【题型】解答题　【知识点】平面几何　【难度】easy
将两个等边三角形(每个内角都等于 $60^\circ$)如图 1 叠放在一起, 现将 $\triangle CDE$ 绕点 $C$ 顺时针旋转, 旋转角为 $\alpha$(旋转角 $0^\circ < \alpha < 360^\circ$), 请探究下列问题：

(1) 如图 2, 当旋转角满足 $0^\circ < \alpha < 60^\circ$ 时, 请写出 $\angle BCD$ 与 $\angle ACE$ 的关系, 并说明理由；

(2) 如图 3, 当旋转角满足 $60^\circ < \alpha < 120^\circ$ 时, 请写出 $\angle BCE$ 与 $\angle ACD$ 的关系, 并说明理由；

(3) 当 $DE // BC$ 时请直接写出旋转角的度数。
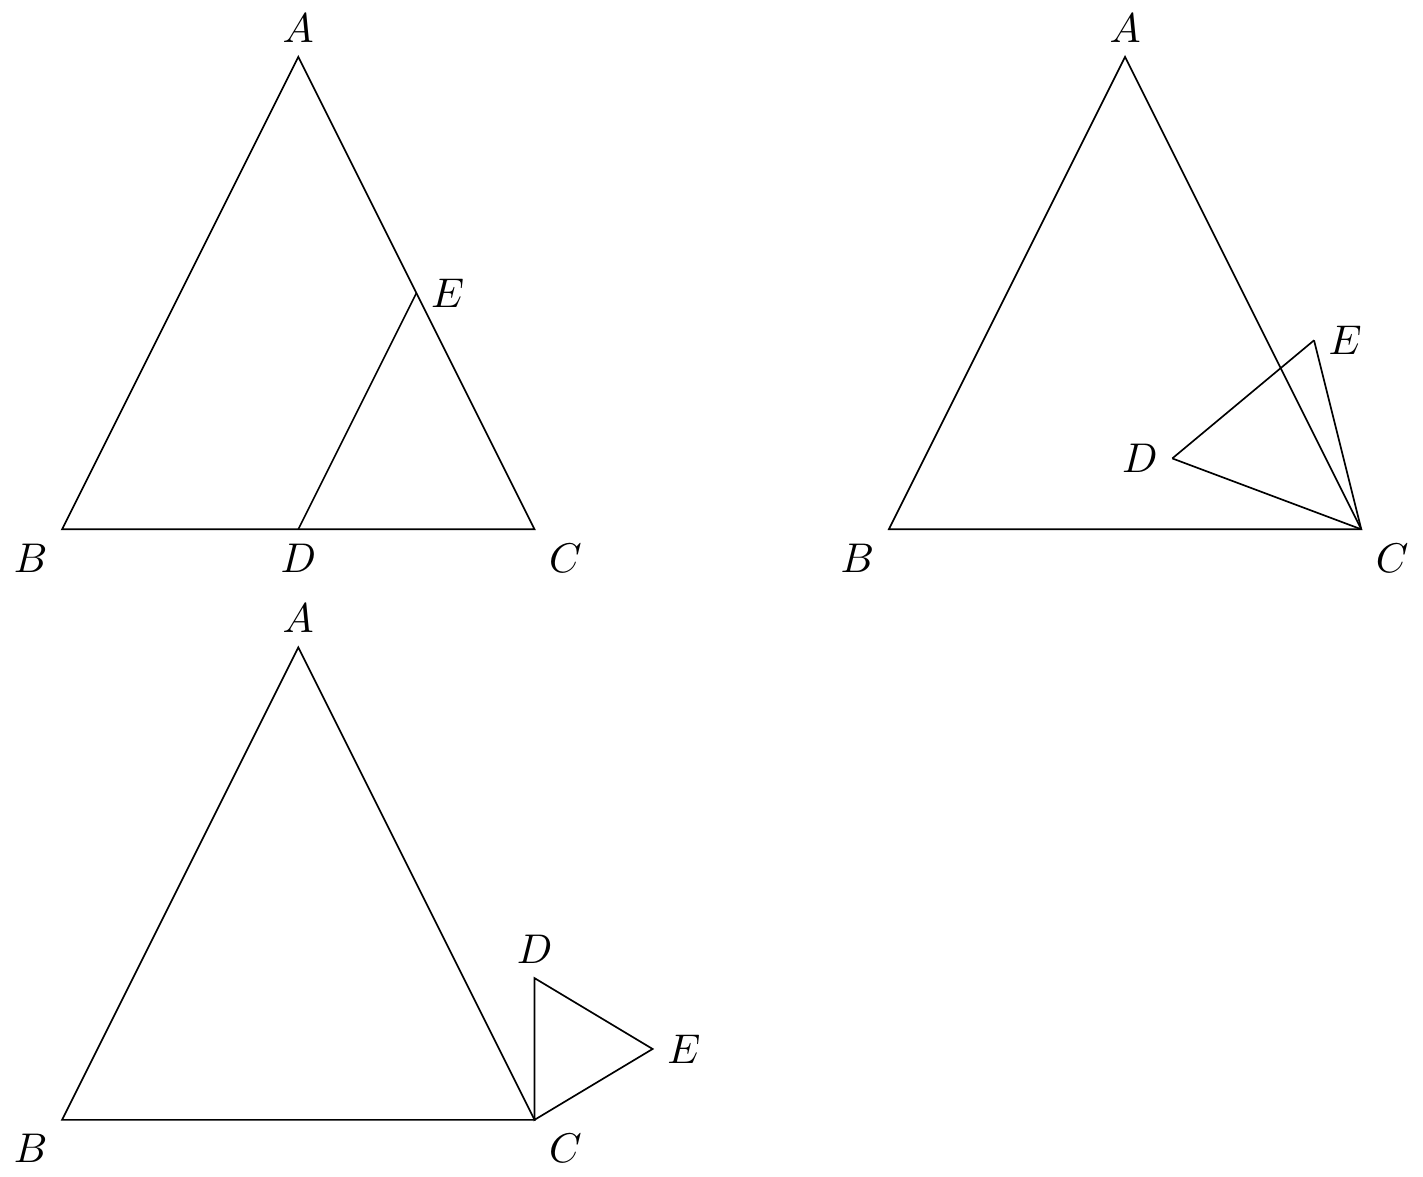
【解答】
解：(1) $\angle BCD = \angle ACE$, 理由如下：

$\because \angle BCD + \angle ACD = \angle ACB = 60^\circ$, $\angle ACE + \angle ACD = \angle DCE = 60^\circ$,

$\therefore \angle BCD = \angle ACE$；

(2) $\angle BCE - \angle ACD = 120^\circ$, 理由如下：

$\because \angle BCE = \angle BCA + \angle ACD + \angle DCE$,

$\therefore \angle BCE - \angle ACD = \angle BCA + \angle DCE = 120^\circ$；

(3) $\because DE // BC$,

$\therefore \angle BCD = \angle D = 60^\circ$, 边 $CD$ 与边 $AC$ 重合,

旋转角 $\alpha = 60^\circ$；

$\because \angle BCD + \angle D = 180^\circ$,

旋转角 $\alpha = 180^\circ + 60^\circ = 240^\circ$,

$\therefore$ 当 $DE // BC$ 时, 旋转角为 $60^\circ$ 或 $240^\circ$。